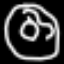
Label: donut